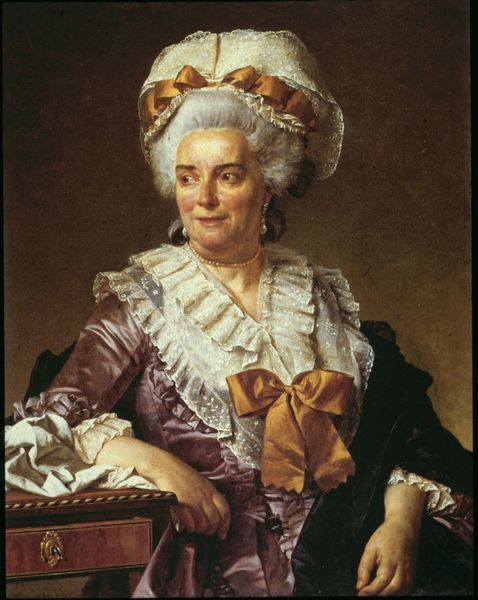
Titel: Portrait de Geneviève-Jacqueline Pécoul
Künstler: Jacques Louis David
Standort: Paris
Institution: Musée du Louvre
Schlagwörter: hand, kopf, schatten, umhang, weiß, gelb, ocker, sitzen, ausschnitt, braun, finger, frankreich, frau, frisur, grau, haar, hintergrund, hut, kleid, licht, mund, nase, ohrring, orange, profil, schmuck, schwarz, stirn, stuhl, stützen, tisch, blick, dame, rot, schloss, tuch, beige, haube, schleife, alt, mütze, wand, alte, arm, arme, augen, band, barock, falten, gesicht, haarschmuck, knoten, kragen, samt, spitze, ärmel, bildnis, hals, hände, möbel, portrait, porträt, gold, haare, mantel, reich, sitzend, adel, ohrringe, spitzen, schleifen, dekollete, lippen, locken, madame, perle, perlen, rokoko, rosa, seide, perücke, kopfbedeckung, lächeln, kommode, schreibtisch, tüll, kette, lila, violett, hohe, dick, kopftuch, glanz, altrosa, schublade, tischchen, glänzend, dreiviertelansicht, edel, rüschen, ellenbogen, aufstützen, fliege, perlenkette, stola, halskette, satin, messing, schachtel, manschetten, heiter, tischplatte, älter, halbprofil, portät, wohlhabend, aufgestützt, korsett, mobiliar, königin, schlüssel, hans, beschlag, gütig, speckig, ohringe, ohrschmuck, seidenkleid, goldrand, textil, david, auszug, kopfschmuck, selbstbewusst, möbelstück, kästchen, taft, beistelltisch, lade, speck, perrücke, lebendig, rüschchen, graue haare, grauhaarig, perlenohrringe, vollant, schleide, bilsnis, madam, gerüscht, kaschmirschal, habd, angelika kauffmann, deide, inge meisel, kaufmann, perlenphrringe, schlupp, hut#, krange, bürgerfrau